You are looking at the unprocessed time series of a bearing vibration snapshot. Based on the visible evidence, which condition applies: normal, inner_race, outer_race, ball?
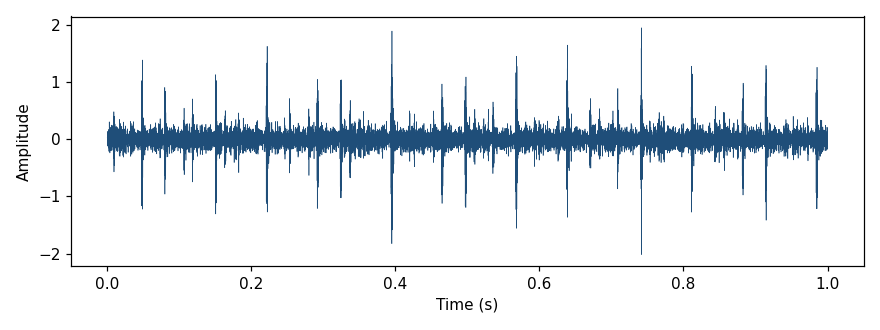
Answer: inner_race